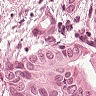
Metastatic tissue present: yes